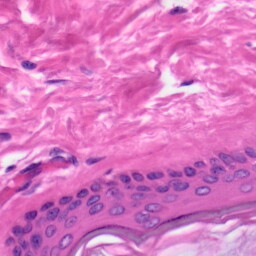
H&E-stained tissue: Skin